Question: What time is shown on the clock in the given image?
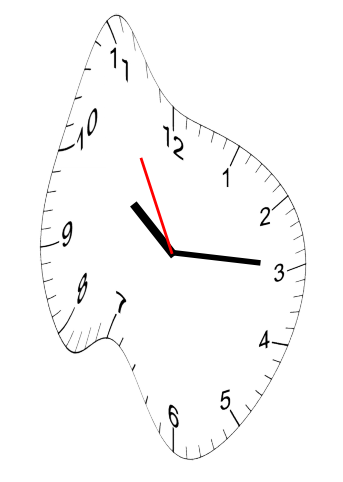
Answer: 10:14:55